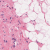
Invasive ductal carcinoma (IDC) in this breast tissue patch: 0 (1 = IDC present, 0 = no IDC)